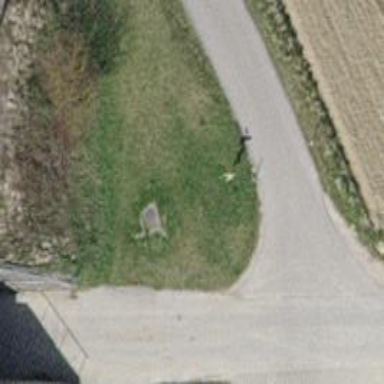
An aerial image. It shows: Guidepost with information.